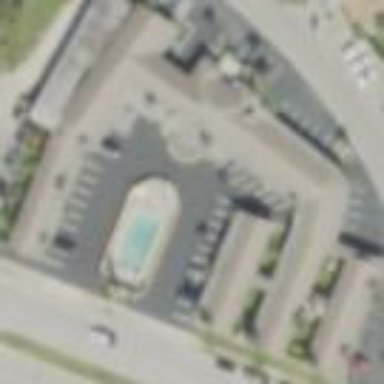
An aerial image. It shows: Motel building.